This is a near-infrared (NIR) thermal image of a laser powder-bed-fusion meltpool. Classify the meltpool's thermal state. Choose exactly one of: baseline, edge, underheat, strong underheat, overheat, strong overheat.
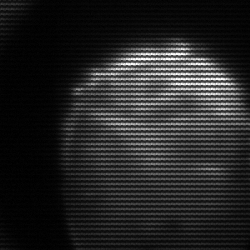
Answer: edge